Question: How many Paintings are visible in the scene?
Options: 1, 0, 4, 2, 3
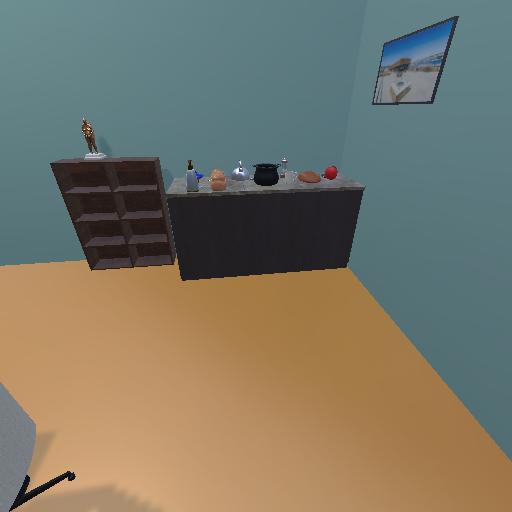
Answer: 1